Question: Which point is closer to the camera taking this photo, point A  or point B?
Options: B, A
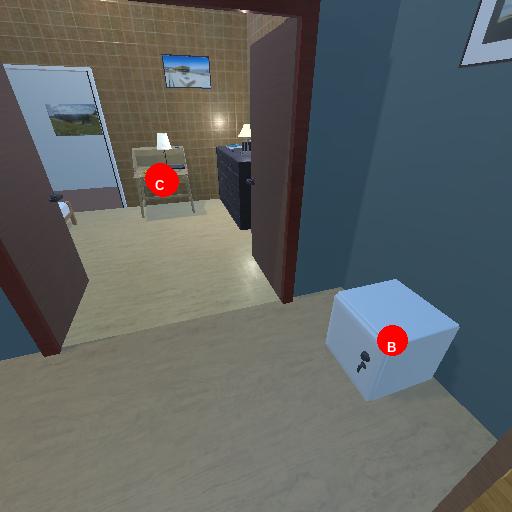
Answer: B